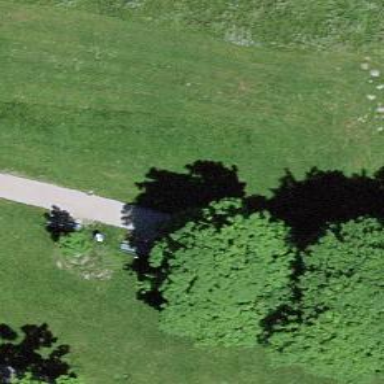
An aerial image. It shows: Bench.